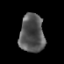
Tissue: prostate
Cell type: T cells
Senescence score: 0.3419
Nuclear area (px): 929
Mean DAPI intensity: 85.548